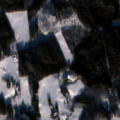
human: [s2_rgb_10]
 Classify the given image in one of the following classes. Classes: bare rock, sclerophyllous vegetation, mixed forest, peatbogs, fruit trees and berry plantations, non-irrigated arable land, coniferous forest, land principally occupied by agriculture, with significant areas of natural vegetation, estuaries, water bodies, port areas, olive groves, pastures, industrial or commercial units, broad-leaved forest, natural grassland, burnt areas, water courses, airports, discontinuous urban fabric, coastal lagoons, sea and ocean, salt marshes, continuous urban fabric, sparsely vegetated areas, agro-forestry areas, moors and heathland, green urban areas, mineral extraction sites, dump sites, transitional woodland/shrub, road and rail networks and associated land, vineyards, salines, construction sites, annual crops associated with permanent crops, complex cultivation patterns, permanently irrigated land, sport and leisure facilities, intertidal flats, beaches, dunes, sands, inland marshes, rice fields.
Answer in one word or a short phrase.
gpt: land principally occupied by agriculture, with significant areas of natural vegetation, mixed forest, water bodies